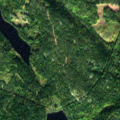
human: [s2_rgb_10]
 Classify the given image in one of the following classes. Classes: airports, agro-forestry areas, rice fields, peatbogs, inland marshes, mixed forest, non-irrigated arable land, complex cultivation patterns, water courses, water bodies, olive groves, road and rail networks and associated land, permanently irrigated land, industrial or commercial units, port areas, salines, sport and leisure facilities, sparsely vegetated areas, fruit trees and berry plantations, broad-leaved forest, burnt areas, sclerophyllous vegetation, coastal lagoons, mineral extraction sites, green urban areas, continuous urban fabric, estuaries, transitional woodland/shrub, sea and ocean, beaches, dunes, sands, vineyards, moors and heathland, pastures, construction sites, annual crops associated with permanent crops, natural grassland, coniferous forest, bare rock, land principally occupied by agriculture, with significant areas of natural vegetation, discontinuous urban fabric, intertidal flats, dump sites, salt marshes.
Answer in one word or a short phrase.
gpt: coniferous forest, water bodies